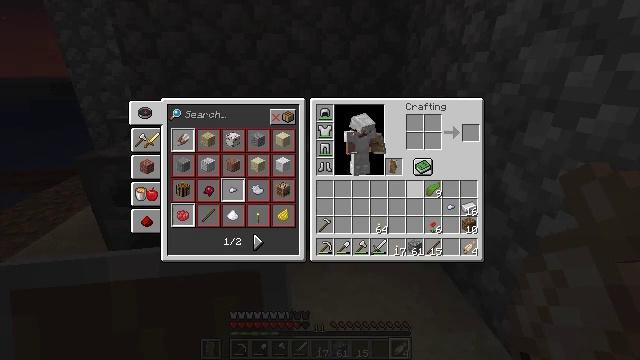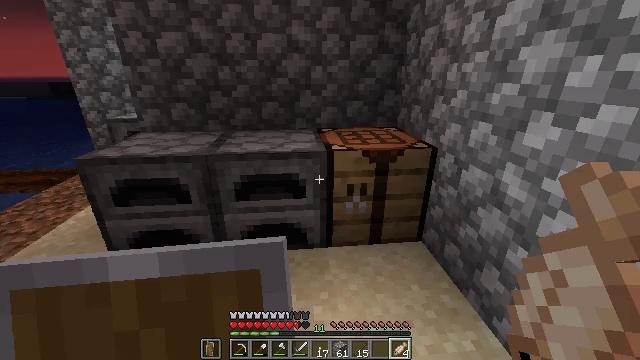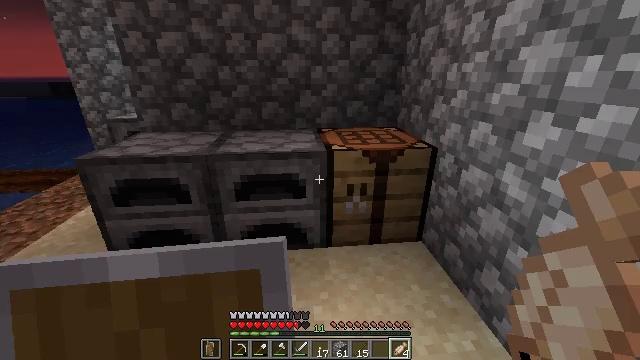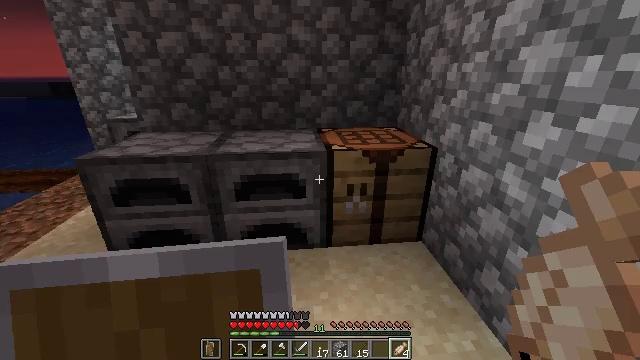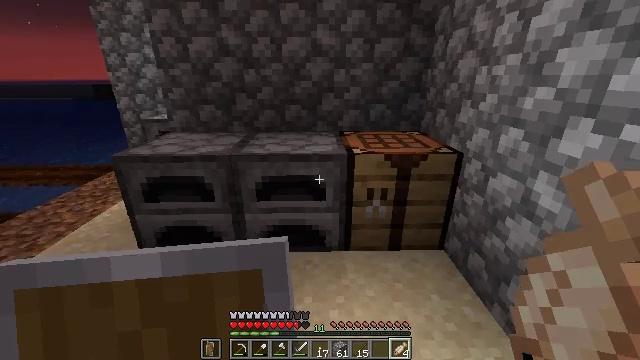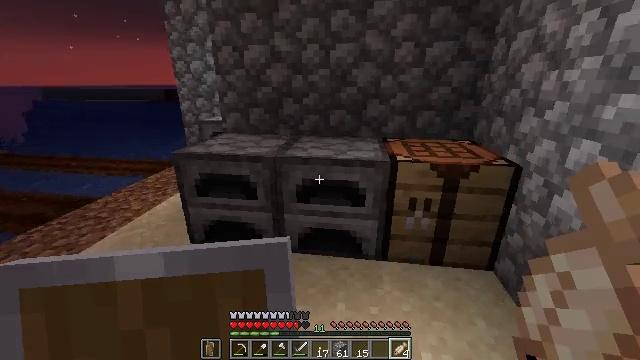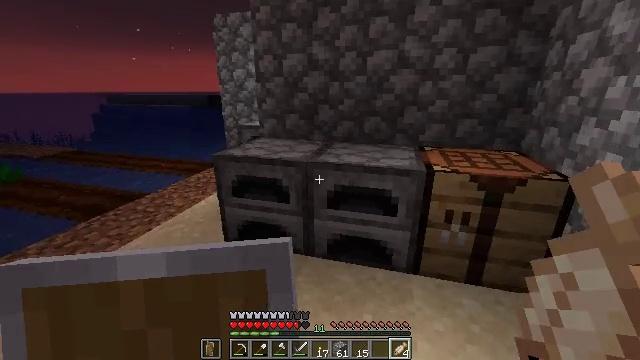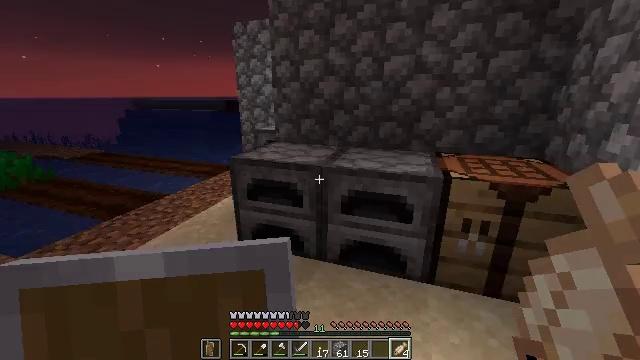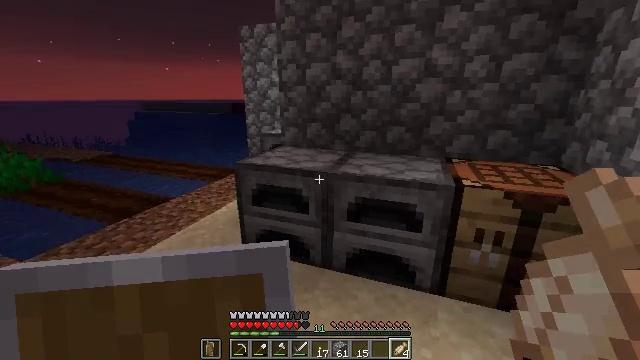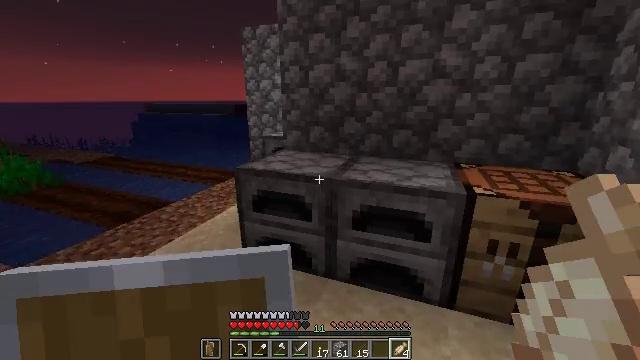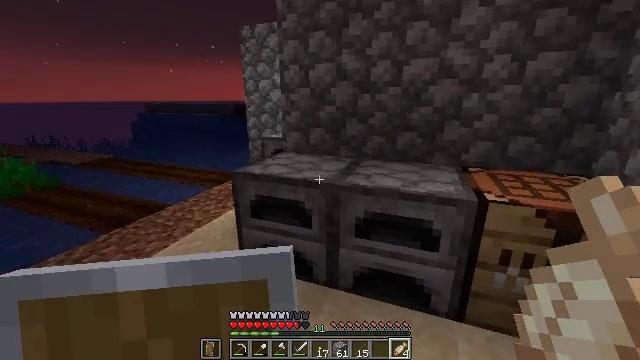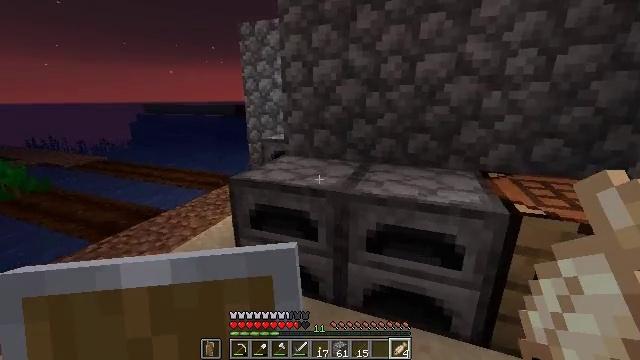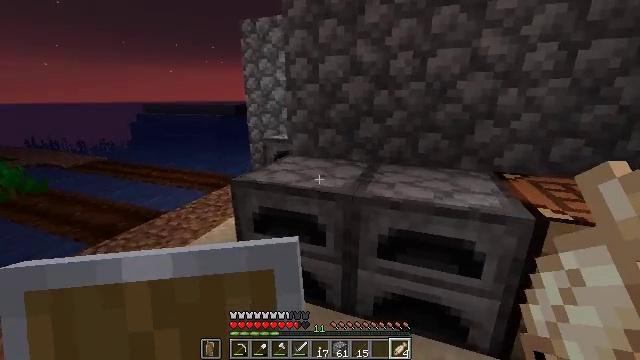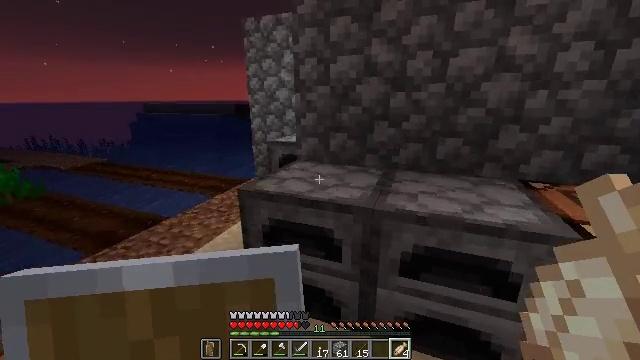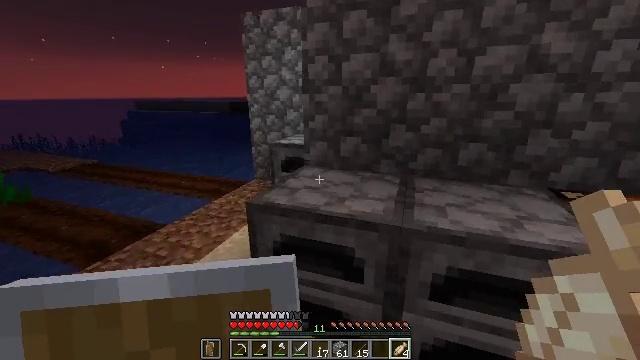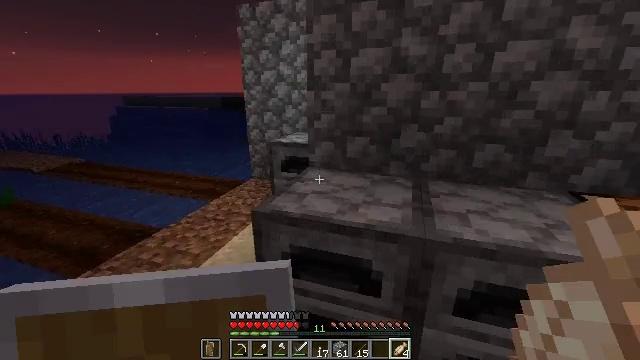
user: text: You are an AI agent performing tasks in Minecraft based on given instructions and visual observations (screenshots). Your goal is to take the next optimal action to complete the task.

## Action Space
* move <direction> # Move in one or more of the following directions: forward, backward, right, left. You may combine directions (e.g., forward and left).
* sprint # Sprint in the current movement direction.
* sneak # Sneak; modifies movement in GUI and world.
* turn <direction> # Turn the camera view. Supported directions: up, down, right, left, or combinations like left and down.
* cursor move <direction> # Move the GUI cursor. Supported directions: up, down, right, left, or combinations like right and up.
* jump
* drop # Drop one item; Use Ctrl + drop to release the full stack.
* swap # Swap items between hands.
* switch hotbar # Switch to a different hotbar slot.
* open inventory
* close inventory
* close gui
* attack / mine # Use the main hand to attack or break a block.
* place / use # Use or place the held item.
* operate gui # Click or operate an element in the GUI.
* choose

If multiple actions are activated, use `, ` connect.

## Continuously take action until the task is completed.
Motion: motion action
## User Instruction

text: Turn kelp into dried kelp by cooking it.
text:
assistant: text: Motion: no_op
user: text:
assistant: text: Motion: no_op
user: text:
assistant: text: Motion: no_op
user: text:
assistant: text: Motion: turn left
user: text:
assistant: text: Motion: turn left and up
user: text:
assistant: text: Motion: turn left and up
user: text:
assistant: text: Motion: turn left and up
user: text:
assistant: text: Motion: move forward, turn left
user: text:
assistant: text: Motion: move forward
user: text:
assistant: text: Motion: move forward
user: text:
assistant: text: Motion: move forward and move left
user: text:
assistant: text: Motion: move forward and move left
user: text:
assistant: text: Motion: move forward and move left
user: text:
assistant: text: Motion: move forward and move left, turn right
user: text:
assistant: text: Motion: move forward and move left, turn right
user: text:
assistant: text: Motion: move forward and move left, turn right
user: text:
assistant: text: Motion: move forward and move left
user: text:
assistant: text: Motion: move forward and move left, turn right
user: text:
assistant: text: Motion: move forward and move left, turn right
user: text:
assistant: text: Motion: move forward, turn right
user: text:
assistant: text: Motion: move forward, turn right
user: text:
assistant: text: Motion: move forward, turn right
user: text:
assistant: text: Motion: turn right
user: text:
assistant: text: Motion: no_op
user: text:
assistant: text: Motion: turn right
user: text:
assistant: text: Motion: use / place
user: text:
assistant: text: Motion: use / place
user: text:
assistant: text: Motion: use / place
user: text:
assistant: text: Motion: no_op
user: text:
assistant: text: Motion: no_op